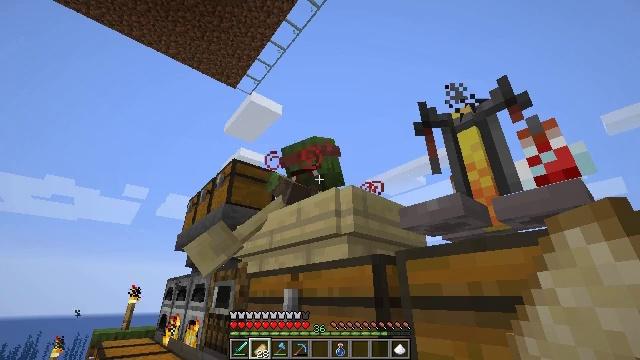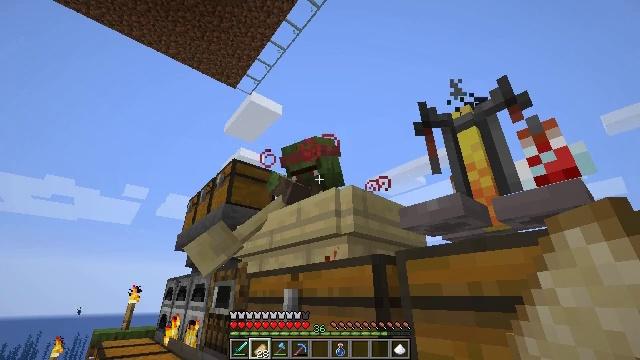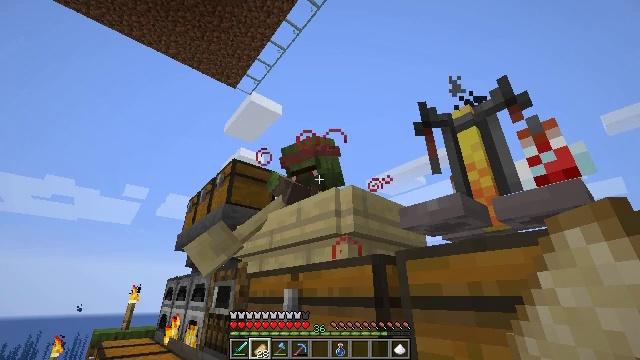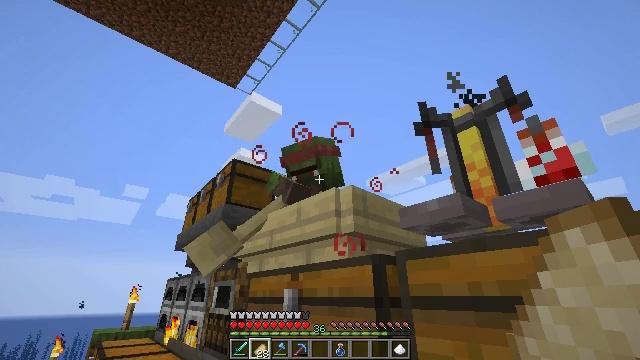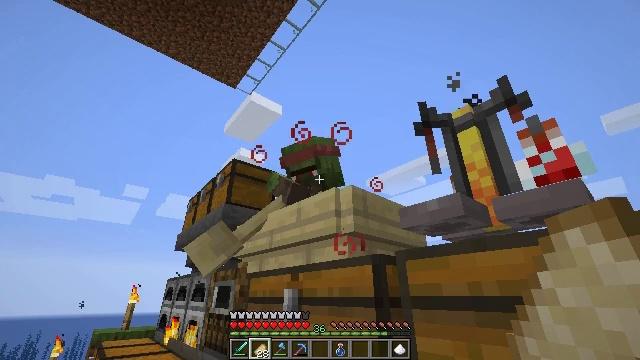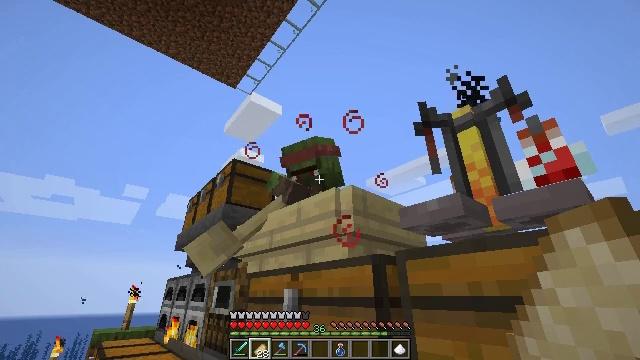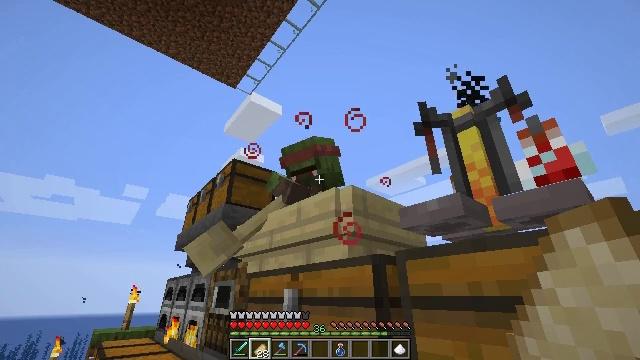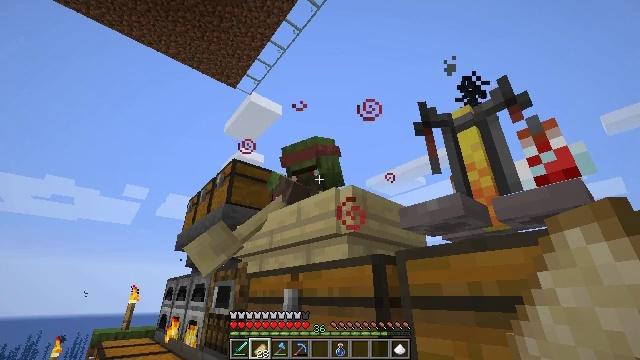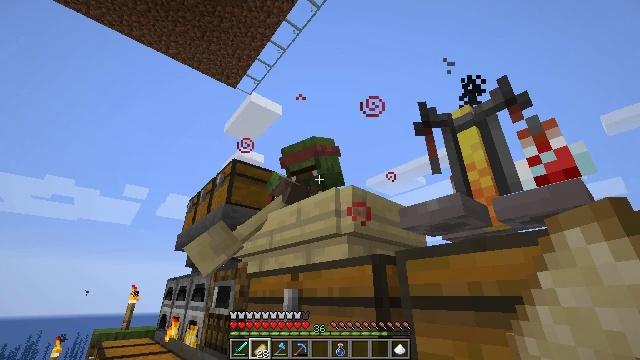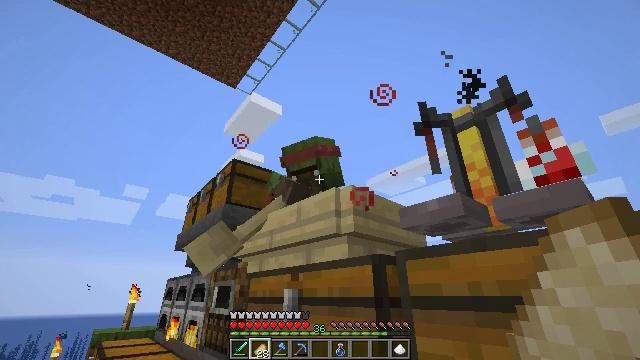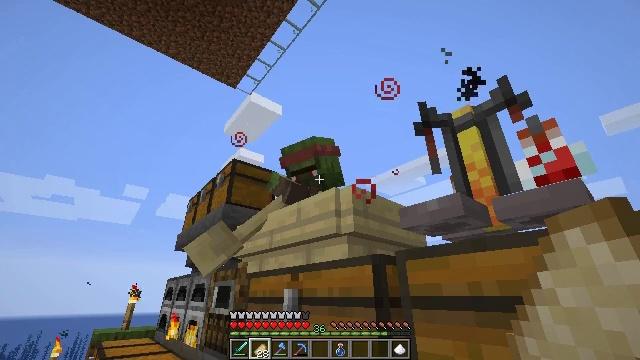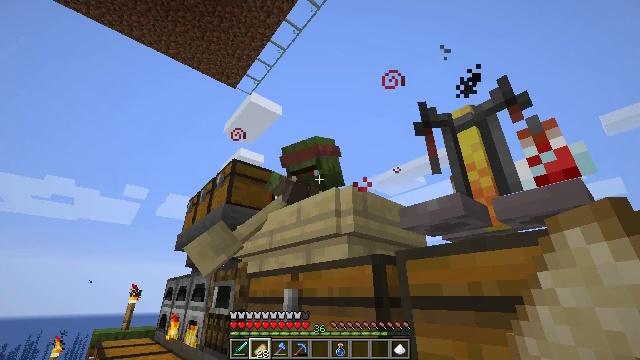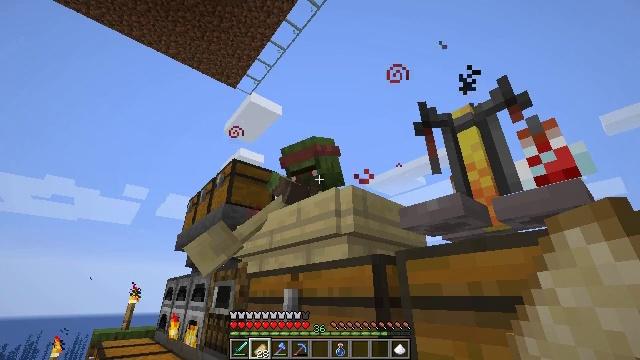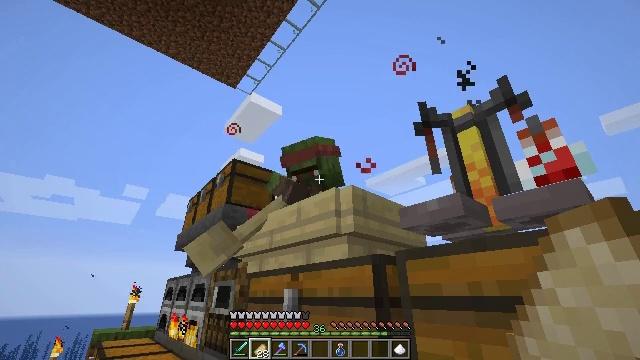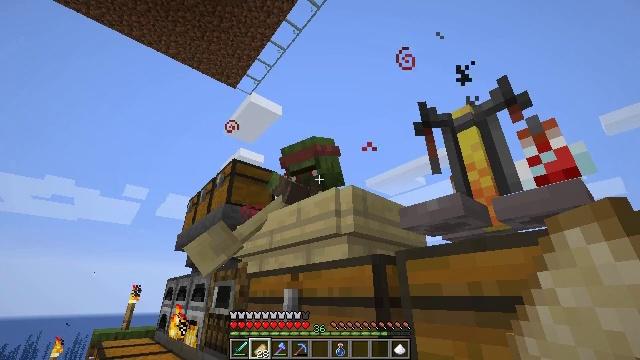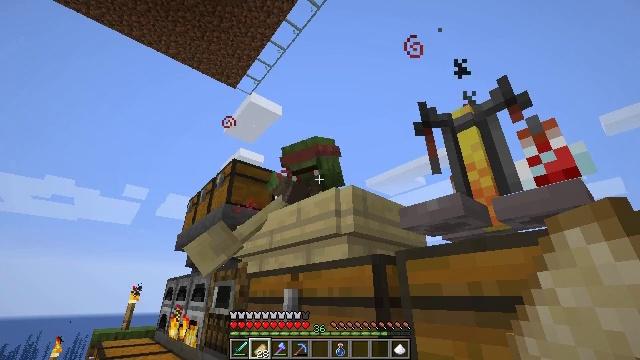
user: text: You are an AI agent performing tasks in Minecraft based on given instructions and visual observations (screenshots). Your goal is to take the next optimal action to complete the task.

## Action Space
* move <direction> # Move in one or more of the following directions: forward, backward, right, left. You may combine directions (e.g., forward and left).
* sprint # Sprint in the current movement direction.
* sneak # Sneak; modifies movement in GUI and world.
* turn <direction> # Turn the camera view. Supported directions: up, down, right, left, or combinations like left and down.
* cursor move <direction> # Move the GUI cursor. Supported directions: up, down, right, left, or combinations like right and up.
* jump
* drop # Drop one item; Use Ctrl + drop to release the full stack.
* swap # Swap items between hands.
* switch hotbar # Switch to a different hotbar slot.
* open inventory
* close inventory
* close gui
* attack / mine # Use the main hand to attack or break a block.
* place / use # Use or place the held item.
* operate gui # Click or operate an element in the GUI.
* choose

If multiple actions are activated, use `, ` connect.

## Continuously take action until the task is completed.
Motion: motion action
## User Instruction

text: Mix spider eye, mushroom, and sugar to make a fermented spider eye.
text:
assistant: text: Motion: no_op
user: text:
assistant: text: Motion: no_op
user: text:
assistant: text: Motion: no_op
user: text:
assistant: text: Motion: no_op
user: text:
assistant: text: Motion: no_op
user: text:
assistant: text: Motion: no_op
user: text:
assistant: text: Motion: no_op
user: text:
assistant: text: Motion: no_op
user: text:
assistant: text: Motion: no_op
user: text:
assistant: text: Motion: no_op
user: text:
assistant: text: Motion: no_op
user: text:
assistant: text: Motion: no_op
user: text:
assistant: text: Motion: no_op
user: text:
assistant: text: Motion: no_op
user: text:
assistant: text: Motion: no_op
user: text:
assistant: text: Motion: no_op
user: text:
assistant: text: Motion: no_op
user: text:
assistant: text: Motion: no_op
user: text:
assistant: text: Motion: no_op
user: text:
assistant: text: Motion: no_op
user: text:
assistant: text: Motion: no_op
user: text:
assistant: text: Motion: no_op
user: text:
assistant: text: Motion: no_op
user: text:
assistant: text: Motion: no_op
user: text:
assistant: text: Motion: no_op
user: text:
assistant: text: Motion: no_op
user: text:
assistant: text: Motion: no_op
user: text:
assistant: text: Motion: no_op
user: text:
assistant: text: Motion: no_op
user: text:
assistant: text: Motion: no_op